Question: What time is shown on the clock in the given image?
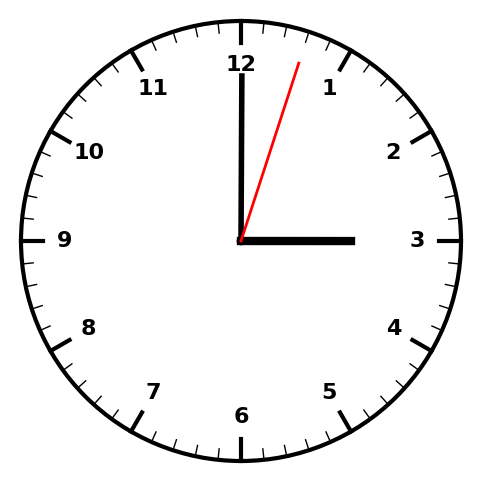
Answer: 03:00:03